Question: I have a production web project running with a decent amount of data in the MySQL db. I am trying to update the database with some changes to an app called "enterlink." I've made new elements in the existing models and created new models altogether. Before this migration, I have never touched the schema of the db since originally running syncdb to create it. When I run: "python manage.py makemigrations enterlink" the below output appears(pic). My question is, why is this happening? The DB already includes all the models that it lists in the picture so why is it registering those lists of models? When I go to finish the migration by doing "python manage.py migrate" or "python manage.py migrate --fake enterlink" (pic again), I get an output shown but my database schema remains identical to the old db and any new code generates errors. Can anyone tell me what is likely the problem? I would be really appreciative of any advice. It's been very frustrating since I'm not sure what I'm missing.

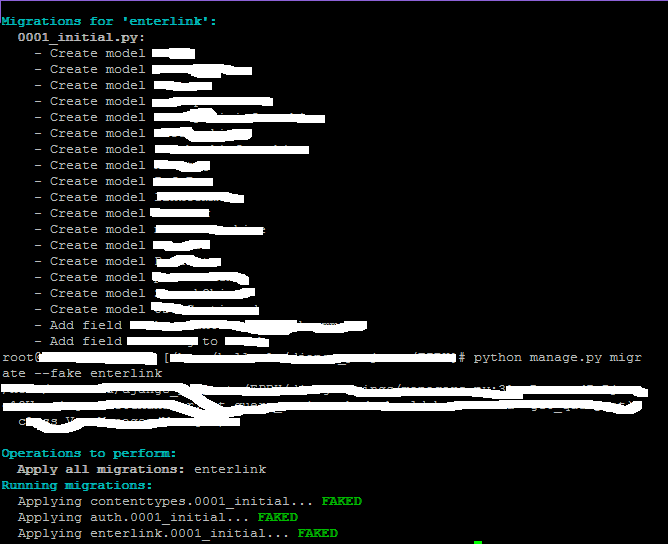
Answer: What you have done is that you have ran the command 'python manage.py syncdb' before running 'python manage.py makemigrations myapp' and 'python manage.py migrate myapp'. That is why 'syncdb' created the database schema and the migration was faked because schema already exists. I will suggest to use 'python manage.py makemigrations myapp' and 'python manage.py migrate myapp' and not to use 'syncdb' as its deprecated in Django 1.7.
If you change anything in your model, just run 'makemigrations' and 'migrate' command. Syncdb isn't necessary.